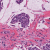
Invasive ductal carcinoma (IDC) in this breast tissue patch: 1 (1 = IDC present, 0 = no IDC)